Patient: sex F, age 71
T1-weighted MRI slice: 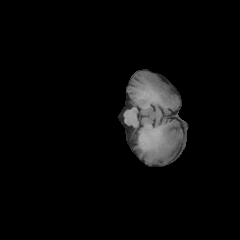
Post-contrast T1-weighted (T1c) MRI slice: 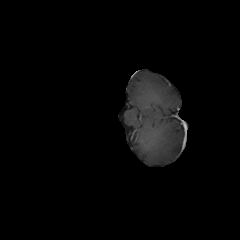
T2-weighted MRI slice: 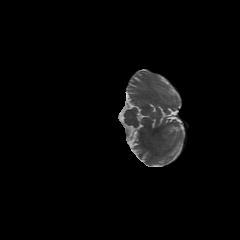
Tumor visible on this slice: no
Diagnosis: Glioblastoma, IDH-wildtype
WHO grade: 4